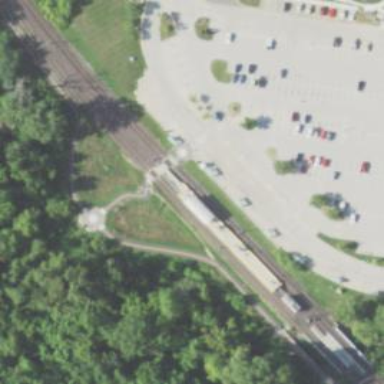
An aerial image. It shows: Railway crossing.